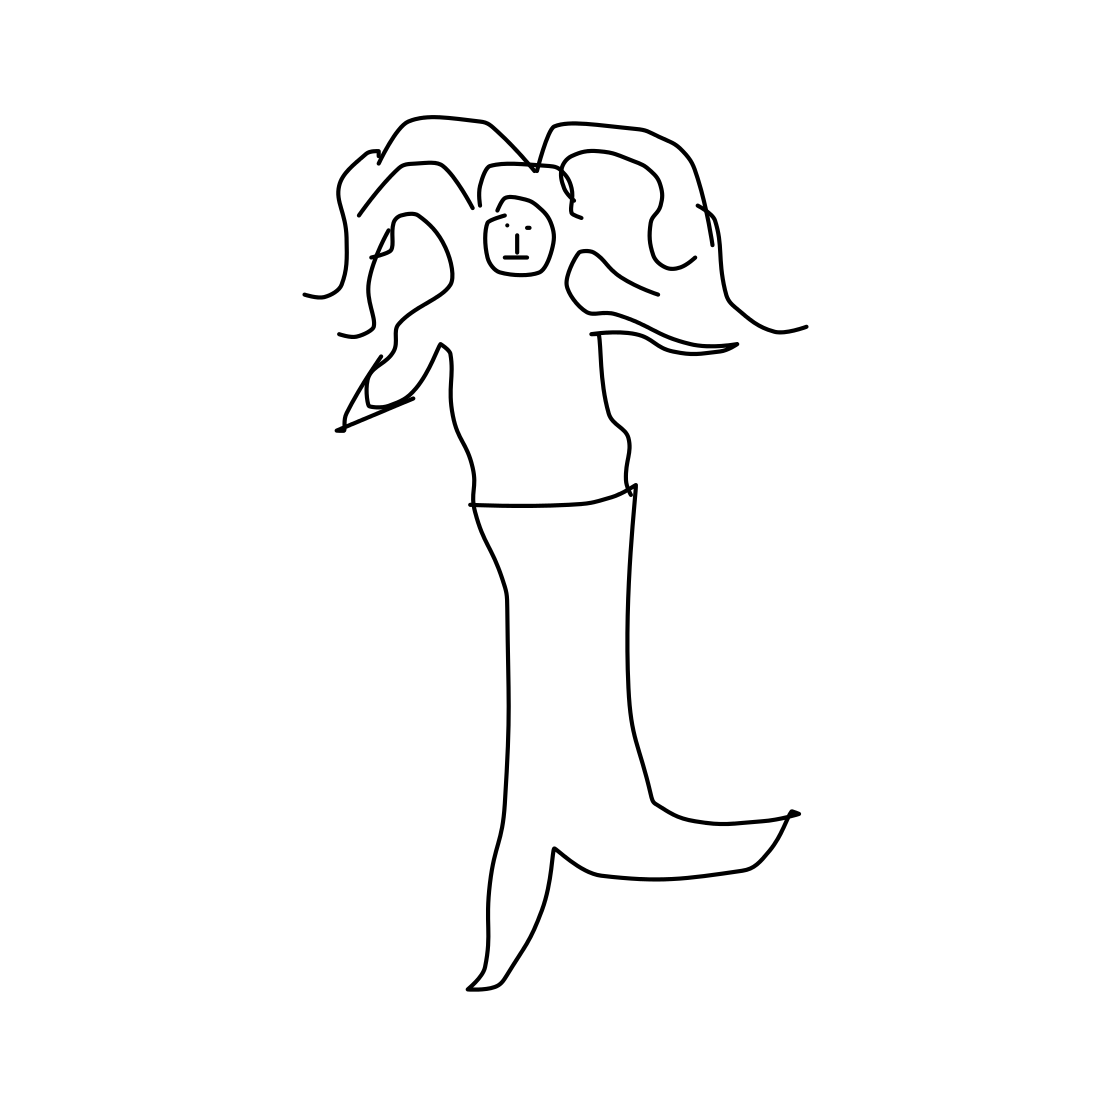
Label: mermaid